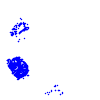
Particle: electron